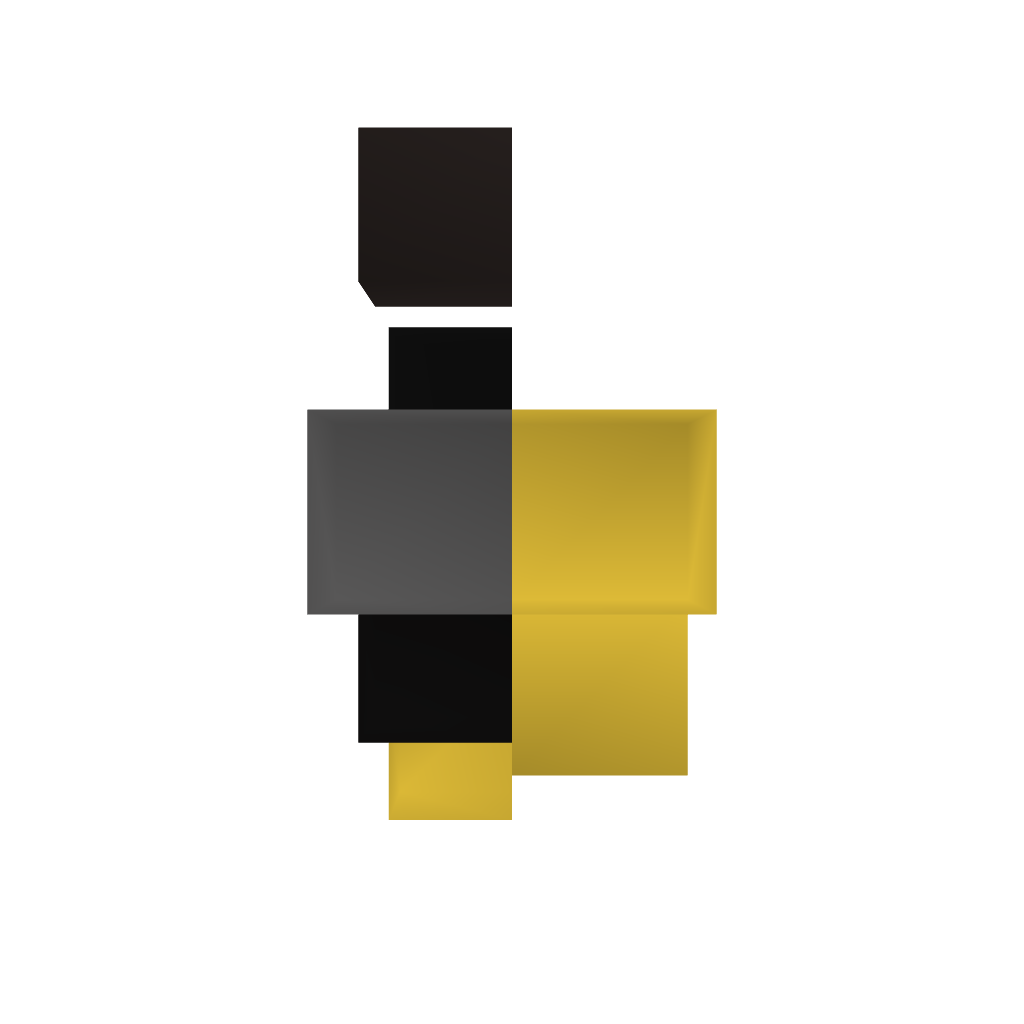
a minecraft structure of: Shop (Dispenser)